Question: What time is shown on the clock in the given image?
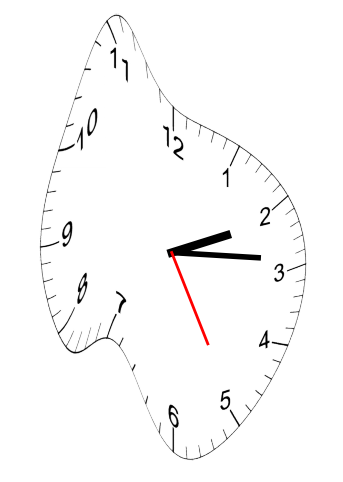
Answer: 02:14:25